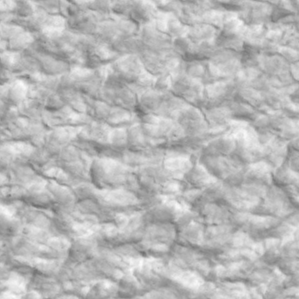
Label: non_frost